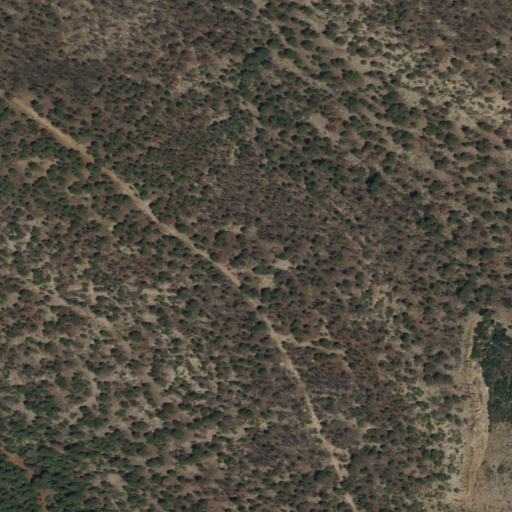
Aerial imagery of bench in New Mexico named Mesa Venado containing shrub, evergreen forest, grassland, and woody wetlands